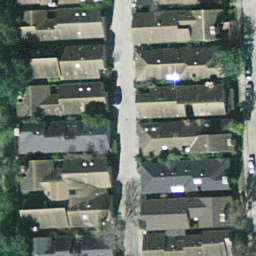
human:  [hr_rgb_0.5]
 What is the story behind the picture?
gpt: dense residential